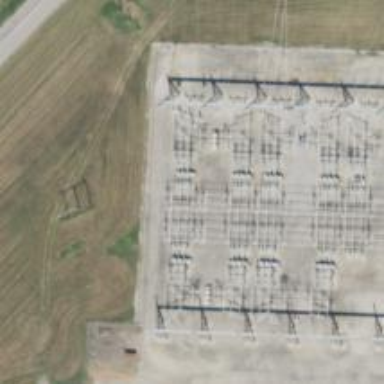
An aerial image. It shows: Switch used for power control.